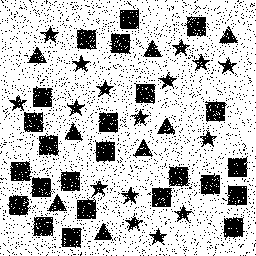
Squares: 24
Triangles: 8
Stars: 16
Total shapes: 48